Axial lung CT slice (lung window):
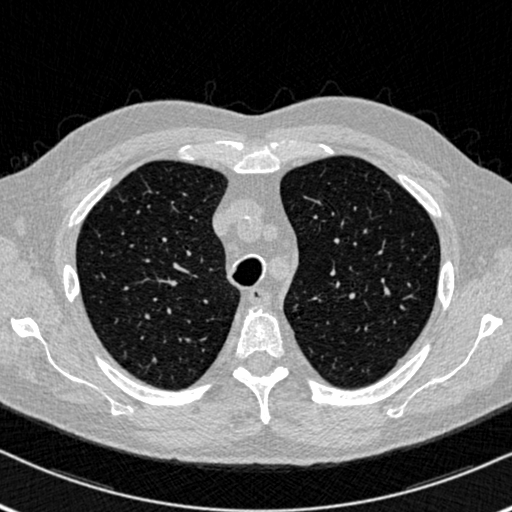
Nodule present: no